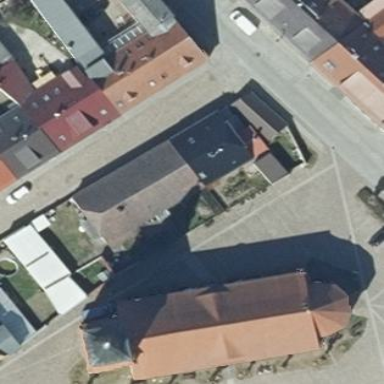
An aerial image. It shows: White building with red half-hipped roof made of roof tiles. The roof orientation is along the building.